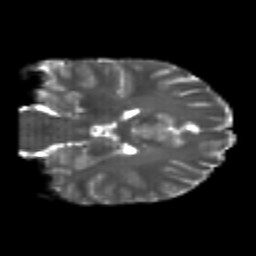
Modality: T2w
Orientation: coronal
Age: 19
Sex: male
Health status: healthy
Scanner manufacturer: philips
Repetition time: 7.385 s
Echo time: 0.08599 s